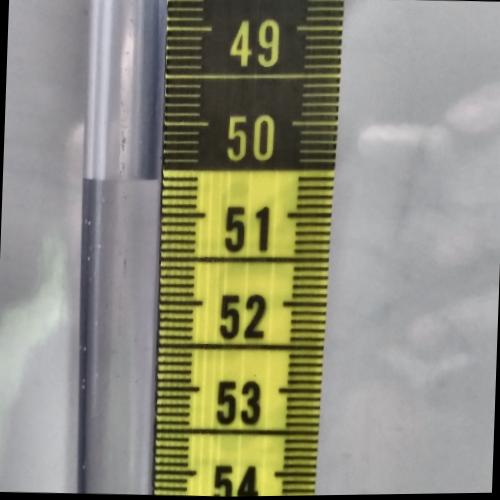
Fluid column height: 50.6 cm